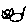
Label: cat